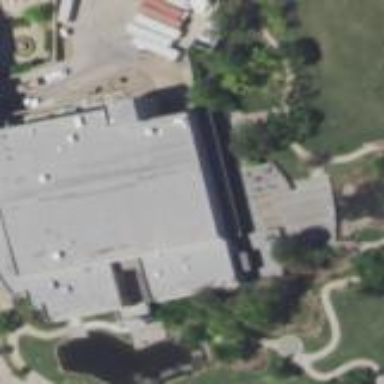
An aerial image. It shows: Conference centre building.